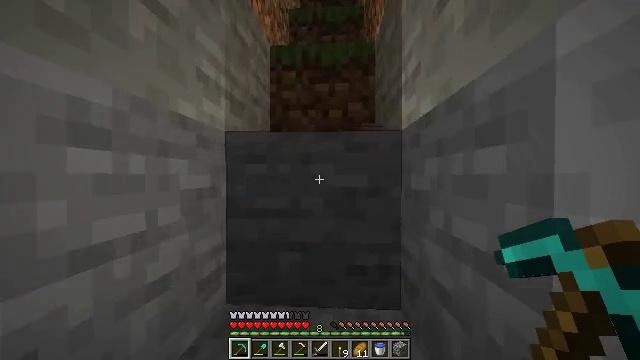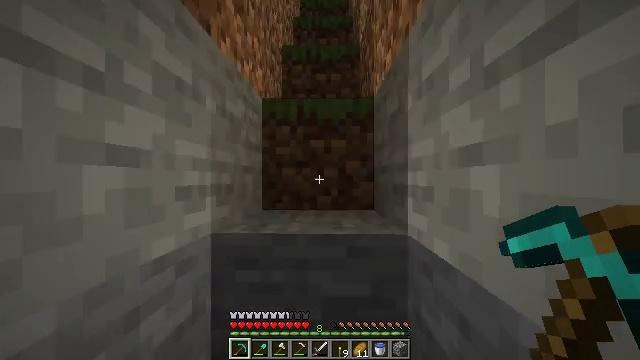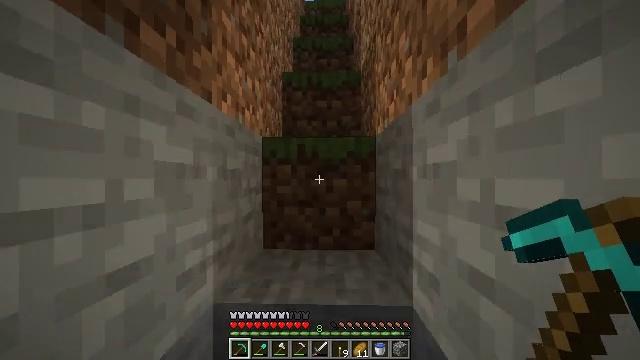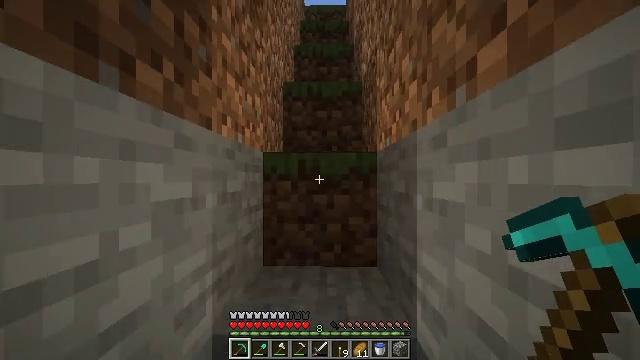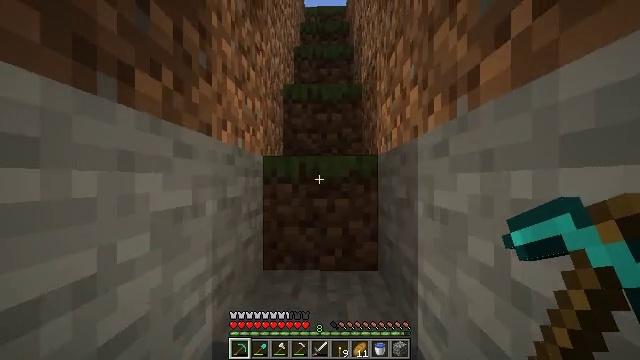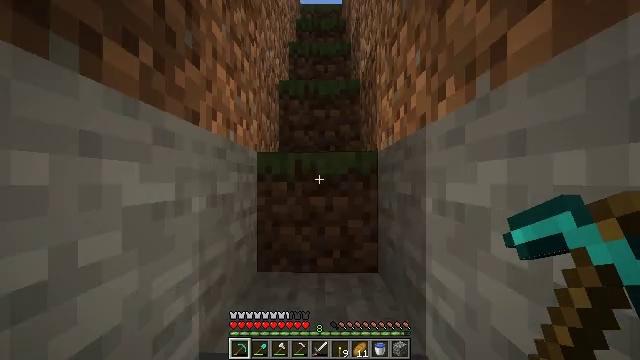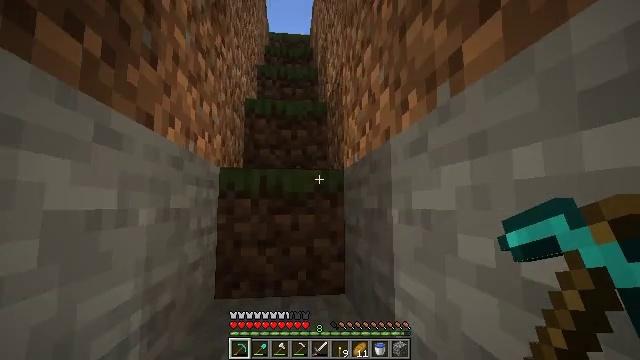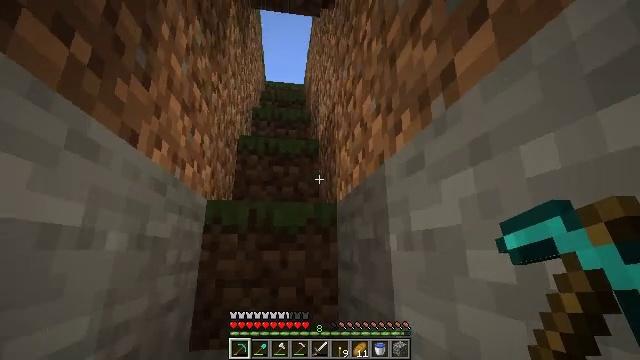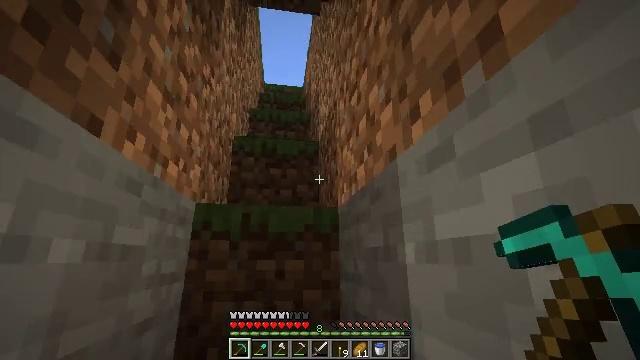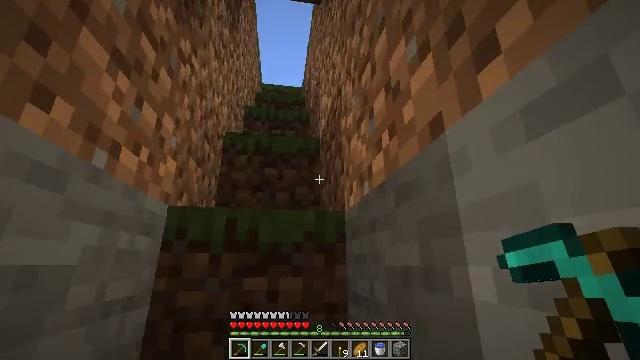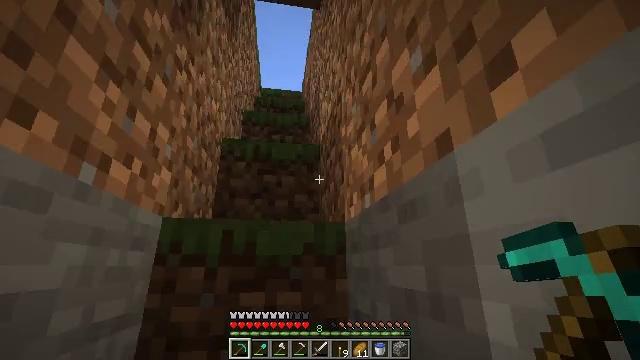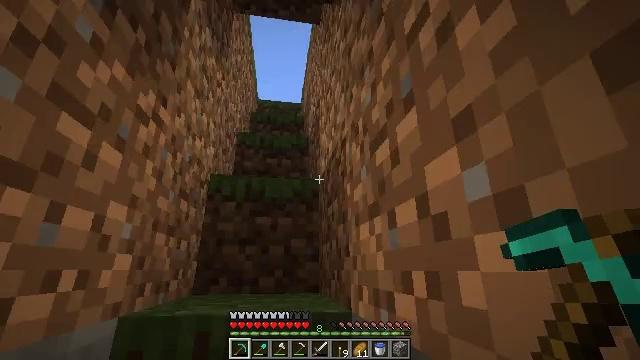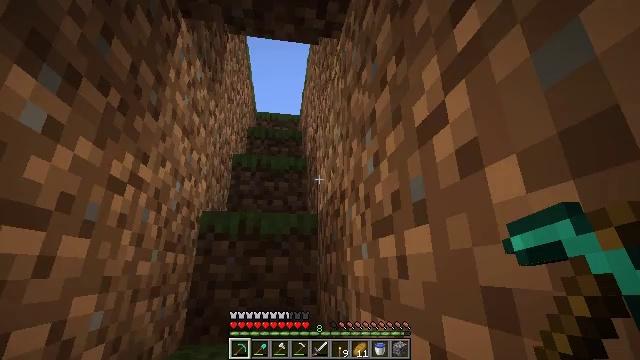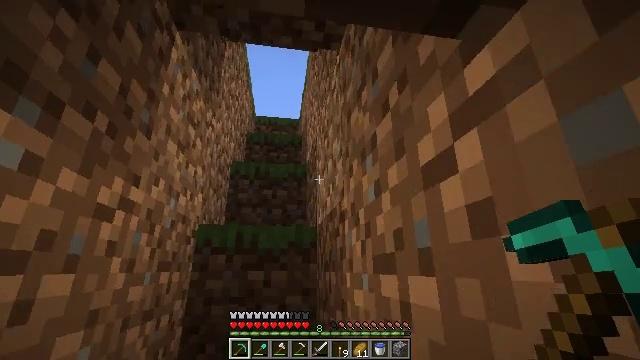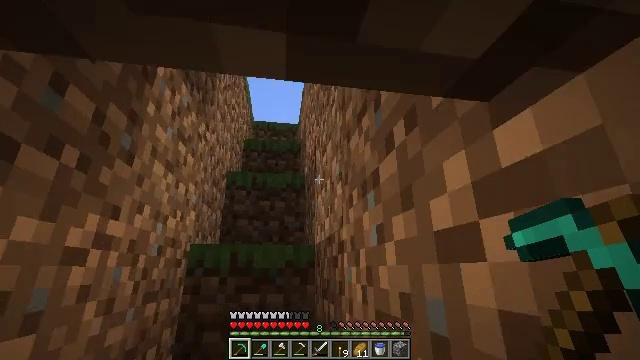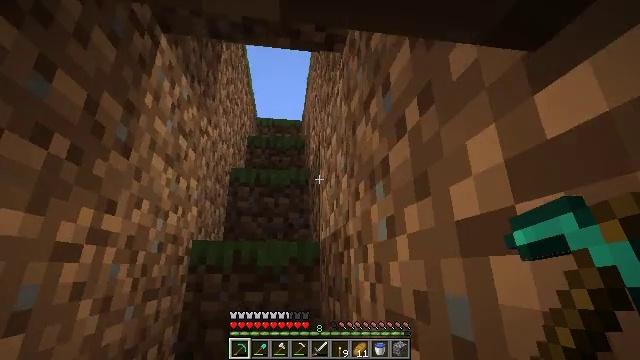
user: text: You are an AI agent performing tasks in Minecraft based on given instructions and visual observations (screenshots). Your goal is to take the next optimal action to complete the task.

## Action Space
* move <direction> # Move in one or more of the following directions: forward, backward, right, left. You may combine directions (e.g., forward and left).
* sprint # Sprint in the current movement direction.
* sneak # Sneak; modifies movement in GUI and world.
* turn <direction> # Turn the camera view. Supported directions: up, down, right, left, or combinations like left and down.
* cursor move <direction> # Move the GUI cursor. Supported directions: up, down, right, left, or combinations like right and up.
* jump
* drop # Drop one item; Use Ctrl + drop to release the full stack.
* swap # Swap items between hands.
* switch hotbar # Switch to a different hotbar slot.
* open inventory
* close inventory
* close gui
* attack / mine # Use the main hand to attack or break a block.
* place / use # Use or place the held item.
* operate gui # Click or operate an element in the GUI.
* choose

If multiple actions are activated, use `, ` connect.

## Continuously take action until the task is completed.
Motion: motion action
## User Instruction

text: Get ready to enchant items by crafting an enchanting table.
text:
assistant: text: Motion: move forward, turn right, jump
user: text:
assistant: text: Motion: move forward, jump
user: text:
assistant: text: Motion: move forward, jump
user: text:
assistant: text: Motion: move forward, jump
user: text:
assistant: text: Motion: move forward, turn right, jump
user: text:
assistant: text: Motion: move forward, turn right and up, jump
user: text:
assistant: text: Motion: move forward, turn right and up, jump
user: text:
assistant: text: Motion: move forward, turn up, jump
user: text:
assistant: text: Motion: move forward, turn up, jump
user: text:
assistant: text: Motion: move forward, jump
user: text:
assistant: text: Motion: move forward, jump
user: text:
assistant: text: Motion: move forward, jump
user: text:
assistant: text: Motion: move forward, jump
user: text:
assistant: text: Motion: move forward, jump
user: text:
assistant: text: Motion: move forward, turn left, jump
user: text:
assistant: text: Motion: move forward, turn left and down, jump
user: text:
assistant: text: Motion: move forward, turn left and down, jump
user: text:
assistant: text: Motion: move forward, turn left and down, jump
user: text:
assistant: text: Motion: move forward, jump
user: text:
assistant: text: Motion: move forward, jump
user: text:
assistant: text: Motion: move forward, jump
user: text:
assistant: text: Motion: move forward, jump
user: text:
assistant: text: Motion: move forward, jump
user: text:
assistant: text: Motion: move forward, turn down, jump
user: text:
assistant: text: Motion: move forward, turn right and down, jump
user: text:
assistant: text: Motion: move forward, turn down, jump
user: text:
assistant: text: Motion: move forward, turn down, jump
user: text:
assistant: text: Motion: move forward, jump
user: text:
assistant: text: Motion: move forward, jump
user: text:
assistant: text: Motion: move forward, jump